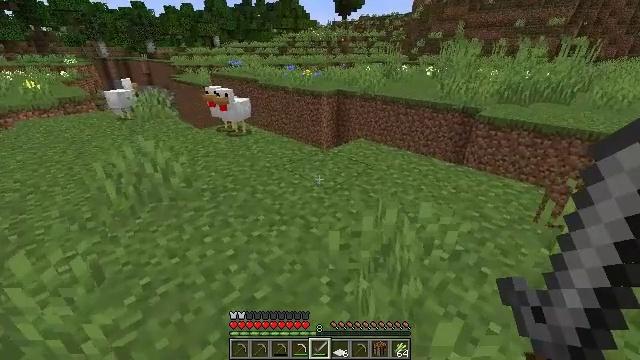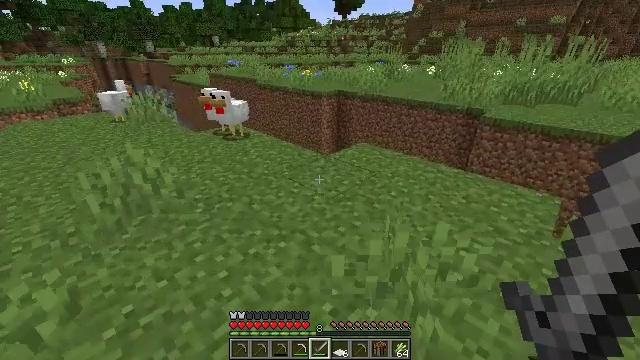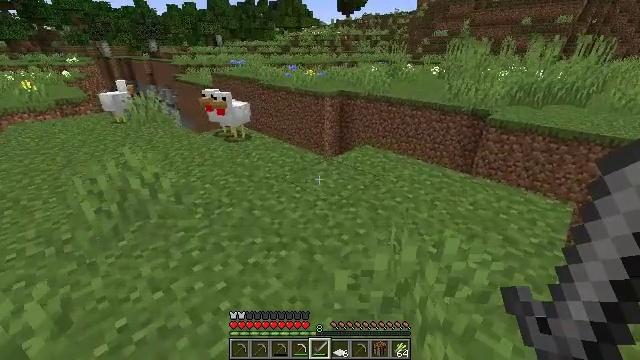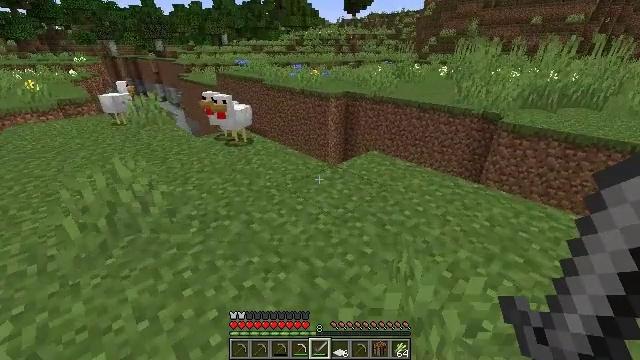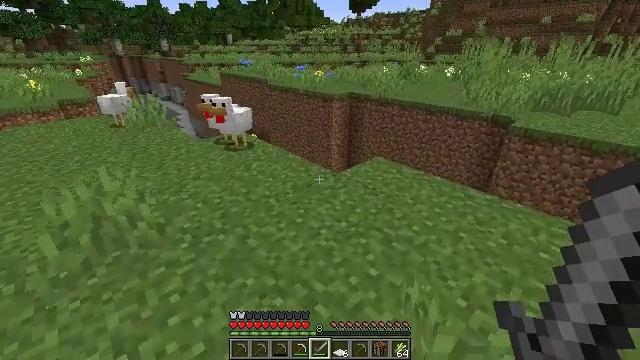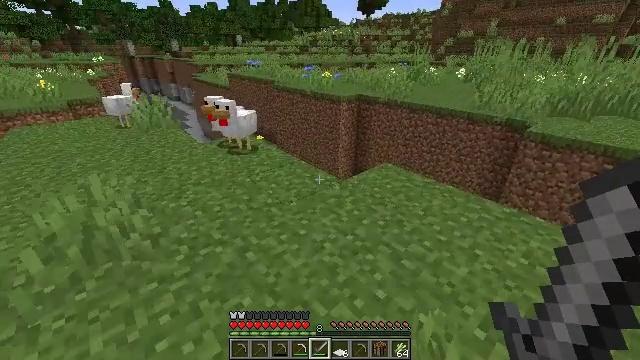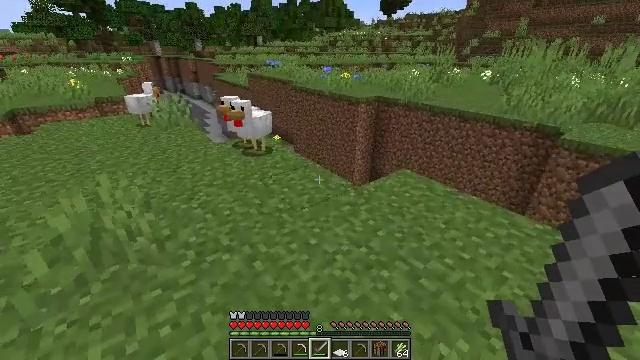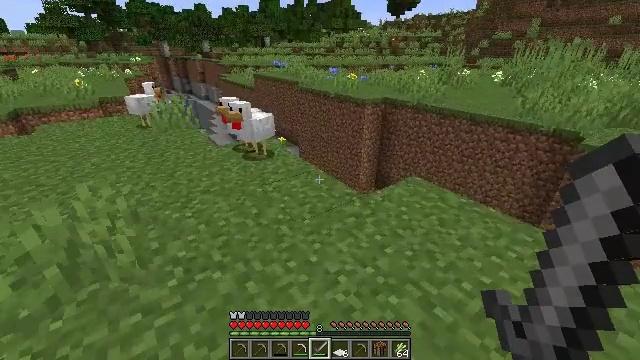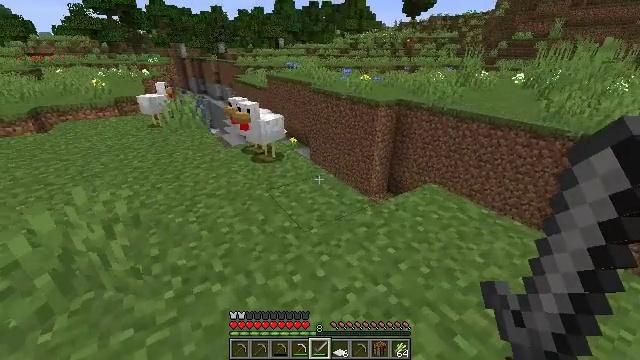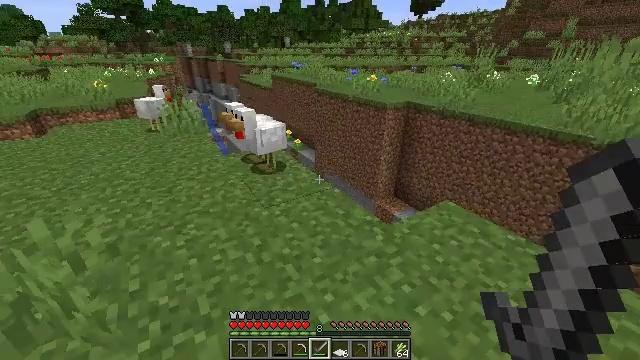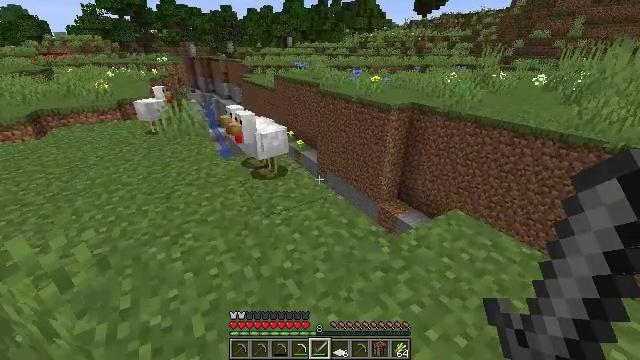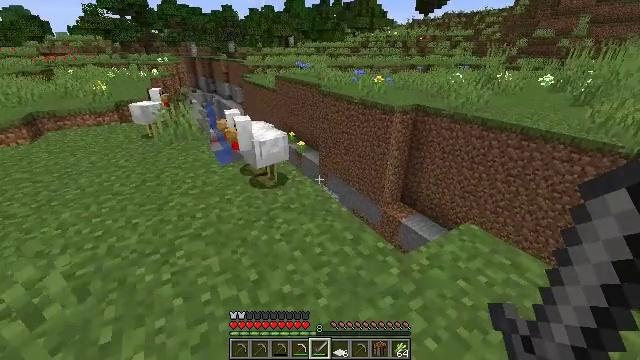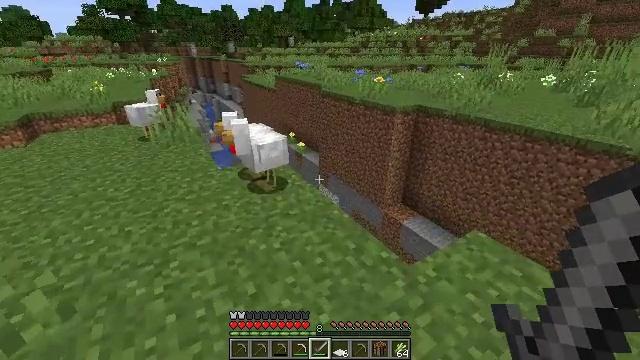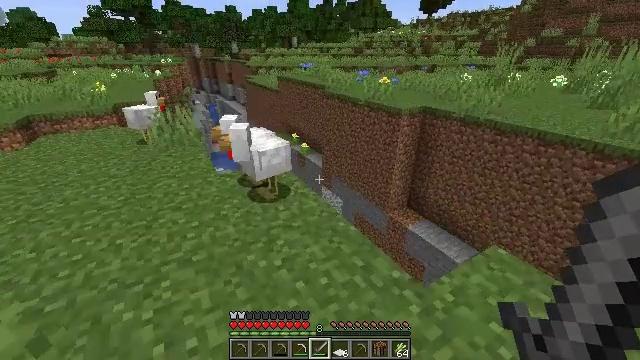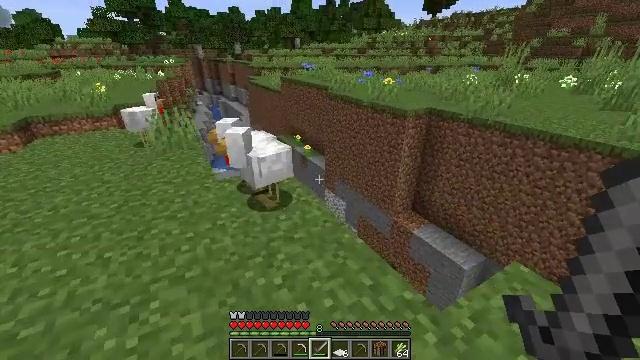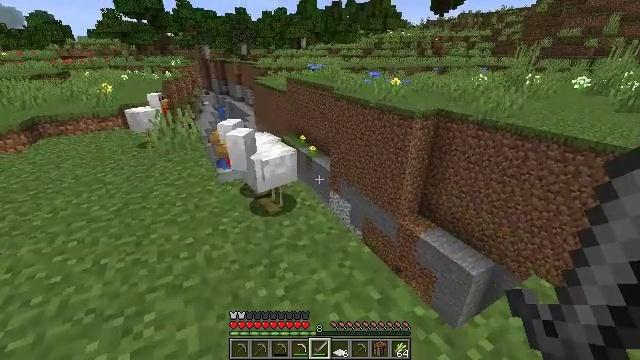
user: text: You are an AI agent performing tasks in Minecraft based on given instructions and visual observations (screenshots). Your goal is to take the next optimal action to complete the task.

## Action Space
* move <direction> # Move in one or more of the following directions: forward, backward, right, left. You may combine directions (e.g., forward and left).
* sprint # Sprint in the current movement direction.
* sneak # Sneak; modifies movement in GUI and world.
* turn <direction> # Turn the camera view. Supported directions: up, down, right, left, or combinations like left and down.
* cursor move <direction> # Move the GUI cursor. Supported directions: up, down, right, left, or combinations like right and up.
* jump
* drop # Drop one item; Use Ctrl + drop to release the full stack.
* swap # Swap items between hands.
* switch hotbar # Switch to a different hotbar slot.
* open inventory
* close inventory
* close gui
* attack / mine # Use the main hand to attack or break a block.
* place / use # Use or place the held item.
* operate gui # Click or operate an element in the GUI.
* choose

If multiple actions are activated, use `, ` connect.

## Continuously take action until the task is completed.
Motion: motion action
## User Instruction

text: Kill the chicken.
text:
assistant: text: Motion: move forward
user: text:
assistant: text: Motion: move forward
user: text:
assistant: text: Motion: move forward, turn left
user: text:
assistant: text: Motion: move forward
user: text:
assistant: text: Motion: move forward, turn left
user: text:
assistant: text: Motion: move forward, turn left
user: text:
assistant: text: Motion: move forward, turn left
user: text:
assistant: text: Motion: move forward, turn left
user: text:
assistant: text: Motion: move forward, turn left
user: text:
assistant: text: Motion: move forward
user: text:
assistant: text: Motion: move forward
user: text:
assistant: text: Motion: move forward
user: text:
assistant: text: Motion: move forward
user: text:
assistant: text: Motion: move forward
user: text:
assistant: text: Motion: move forward, turn left
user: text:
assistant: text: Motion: move forward, turn left
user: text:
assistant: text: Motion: turn left
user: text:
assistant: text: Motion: turn left
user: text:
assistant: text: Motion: turn left
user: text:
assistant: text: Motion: turn left
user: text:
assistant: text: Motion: turn left
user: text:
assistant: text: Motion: turn left
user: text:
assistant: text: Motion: no_op
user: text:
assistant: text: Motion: no_op
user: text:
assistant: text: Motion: no_op
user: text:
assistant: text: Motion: no_op
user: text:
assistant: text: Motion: no_op
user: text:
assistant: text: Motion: attack / mine
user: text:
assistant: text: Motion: attack / mine
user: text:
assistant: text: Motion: no_op